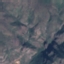
Land use / land cover: HerbaceousVegetation